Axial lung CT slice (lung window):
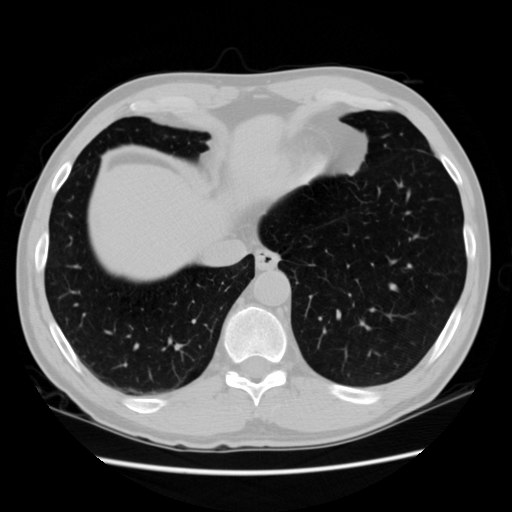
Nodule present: no